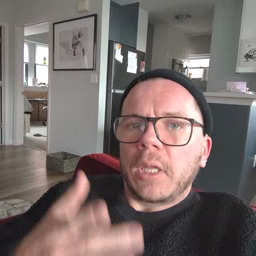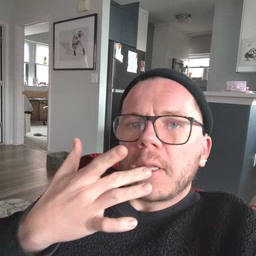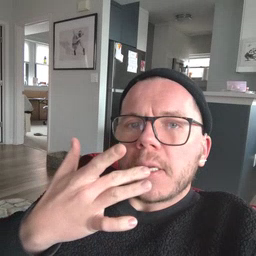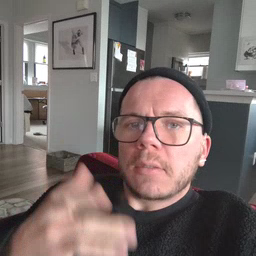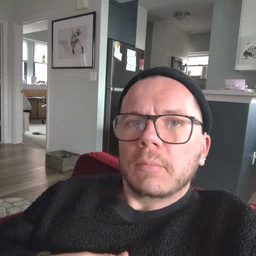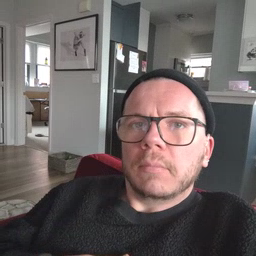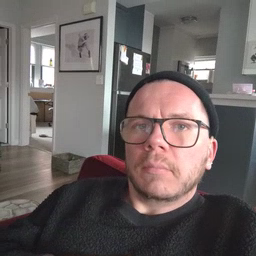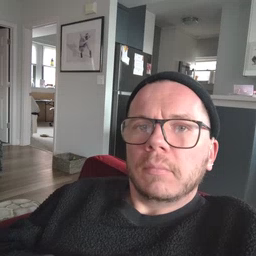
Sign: taste